Question: I am completely new to ios development and I am only interested in developing for ios5.
I have an app with some scenes, they are mostly tableviews. I also use a navigation controller
I however need to add some status text and buttons that are always visible in all scenes and thought that a toolbar added to the navigation controller should do the trick.
so i thought that i should only have to drag out a toolbar in storyboard to the navigation controller, but it does not stick there. I can add it to the bar underneath with first responder and navigation controller but that does not help me (small icons).
I can also not add it to my table view (but if i drag out a plain view I can add it there)
do I have to make my own custom navigation class that the navigate view uses and then programatically add my toolbar?
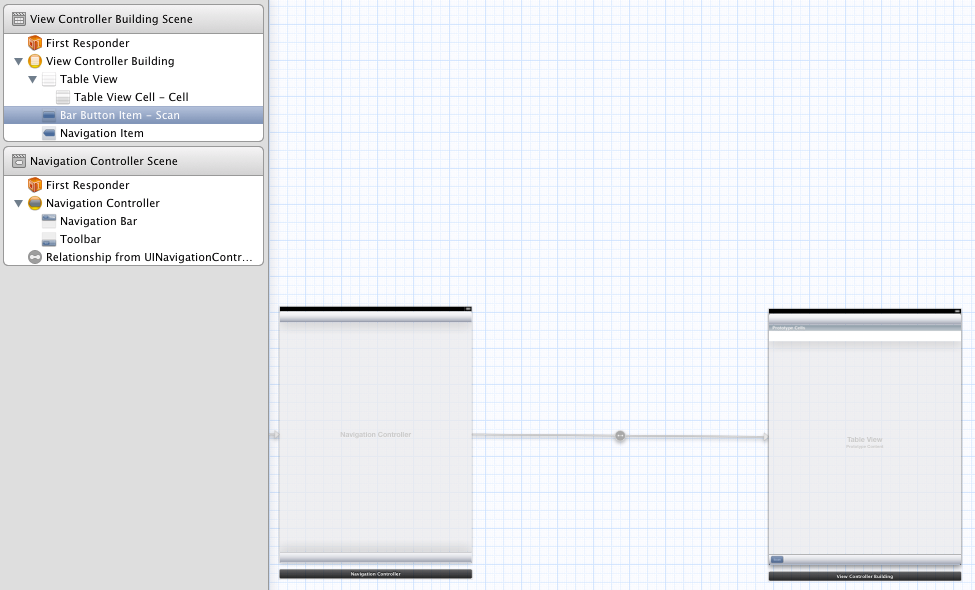
Answer: Had the same question recently. Check Attributes Inspector in your ViewController's properties in storyboard. There you can define a Bottom Bar.